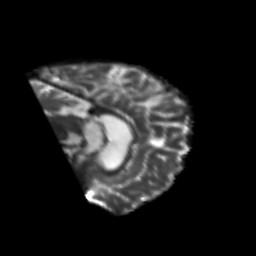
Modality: T2w
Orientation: sagittal
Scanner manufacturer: siemens
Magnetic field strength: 3 T
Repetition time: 6.8 s
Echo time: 0.093 s